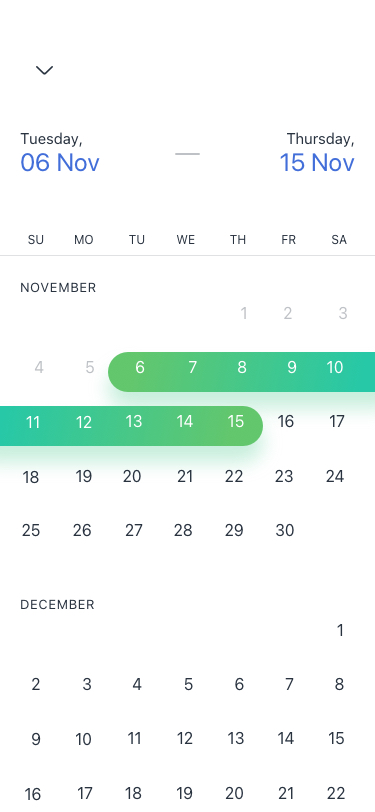
Text in this UI design:
December
2
9
16
17
10
3
18
11
4
19
12
5
20
13
6
21
14
7
22
15
8
1
November
4
11
18
25
26
19
12
5
27
20
13
6
28
21
14
7
29
22
15
8
1
30
23
16
9
2
24
17
10
3
SU
MO
TU
WE
TH
FR
SA
Tuesday,
06 Nov
Thursday,
15 Nov